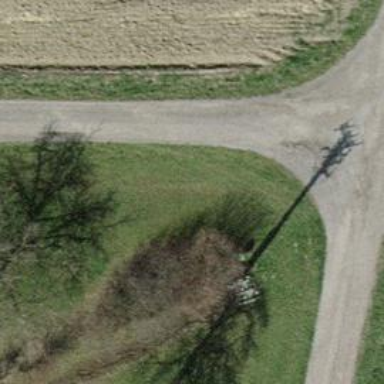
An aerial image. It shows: Hedge acting as barrier.